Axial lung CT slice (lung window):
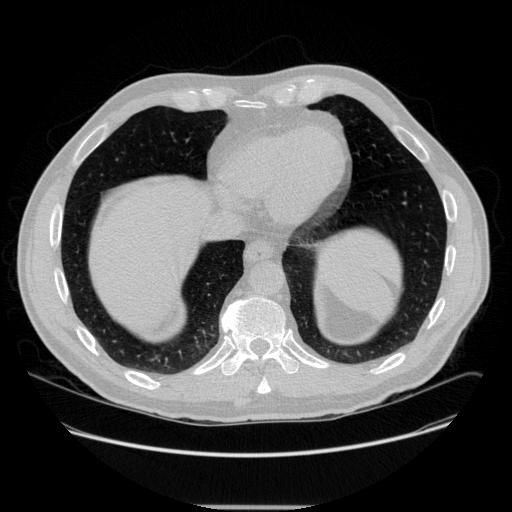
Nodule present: no